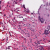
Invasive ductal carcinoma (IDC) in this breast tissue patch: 0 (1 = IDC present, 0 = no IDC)